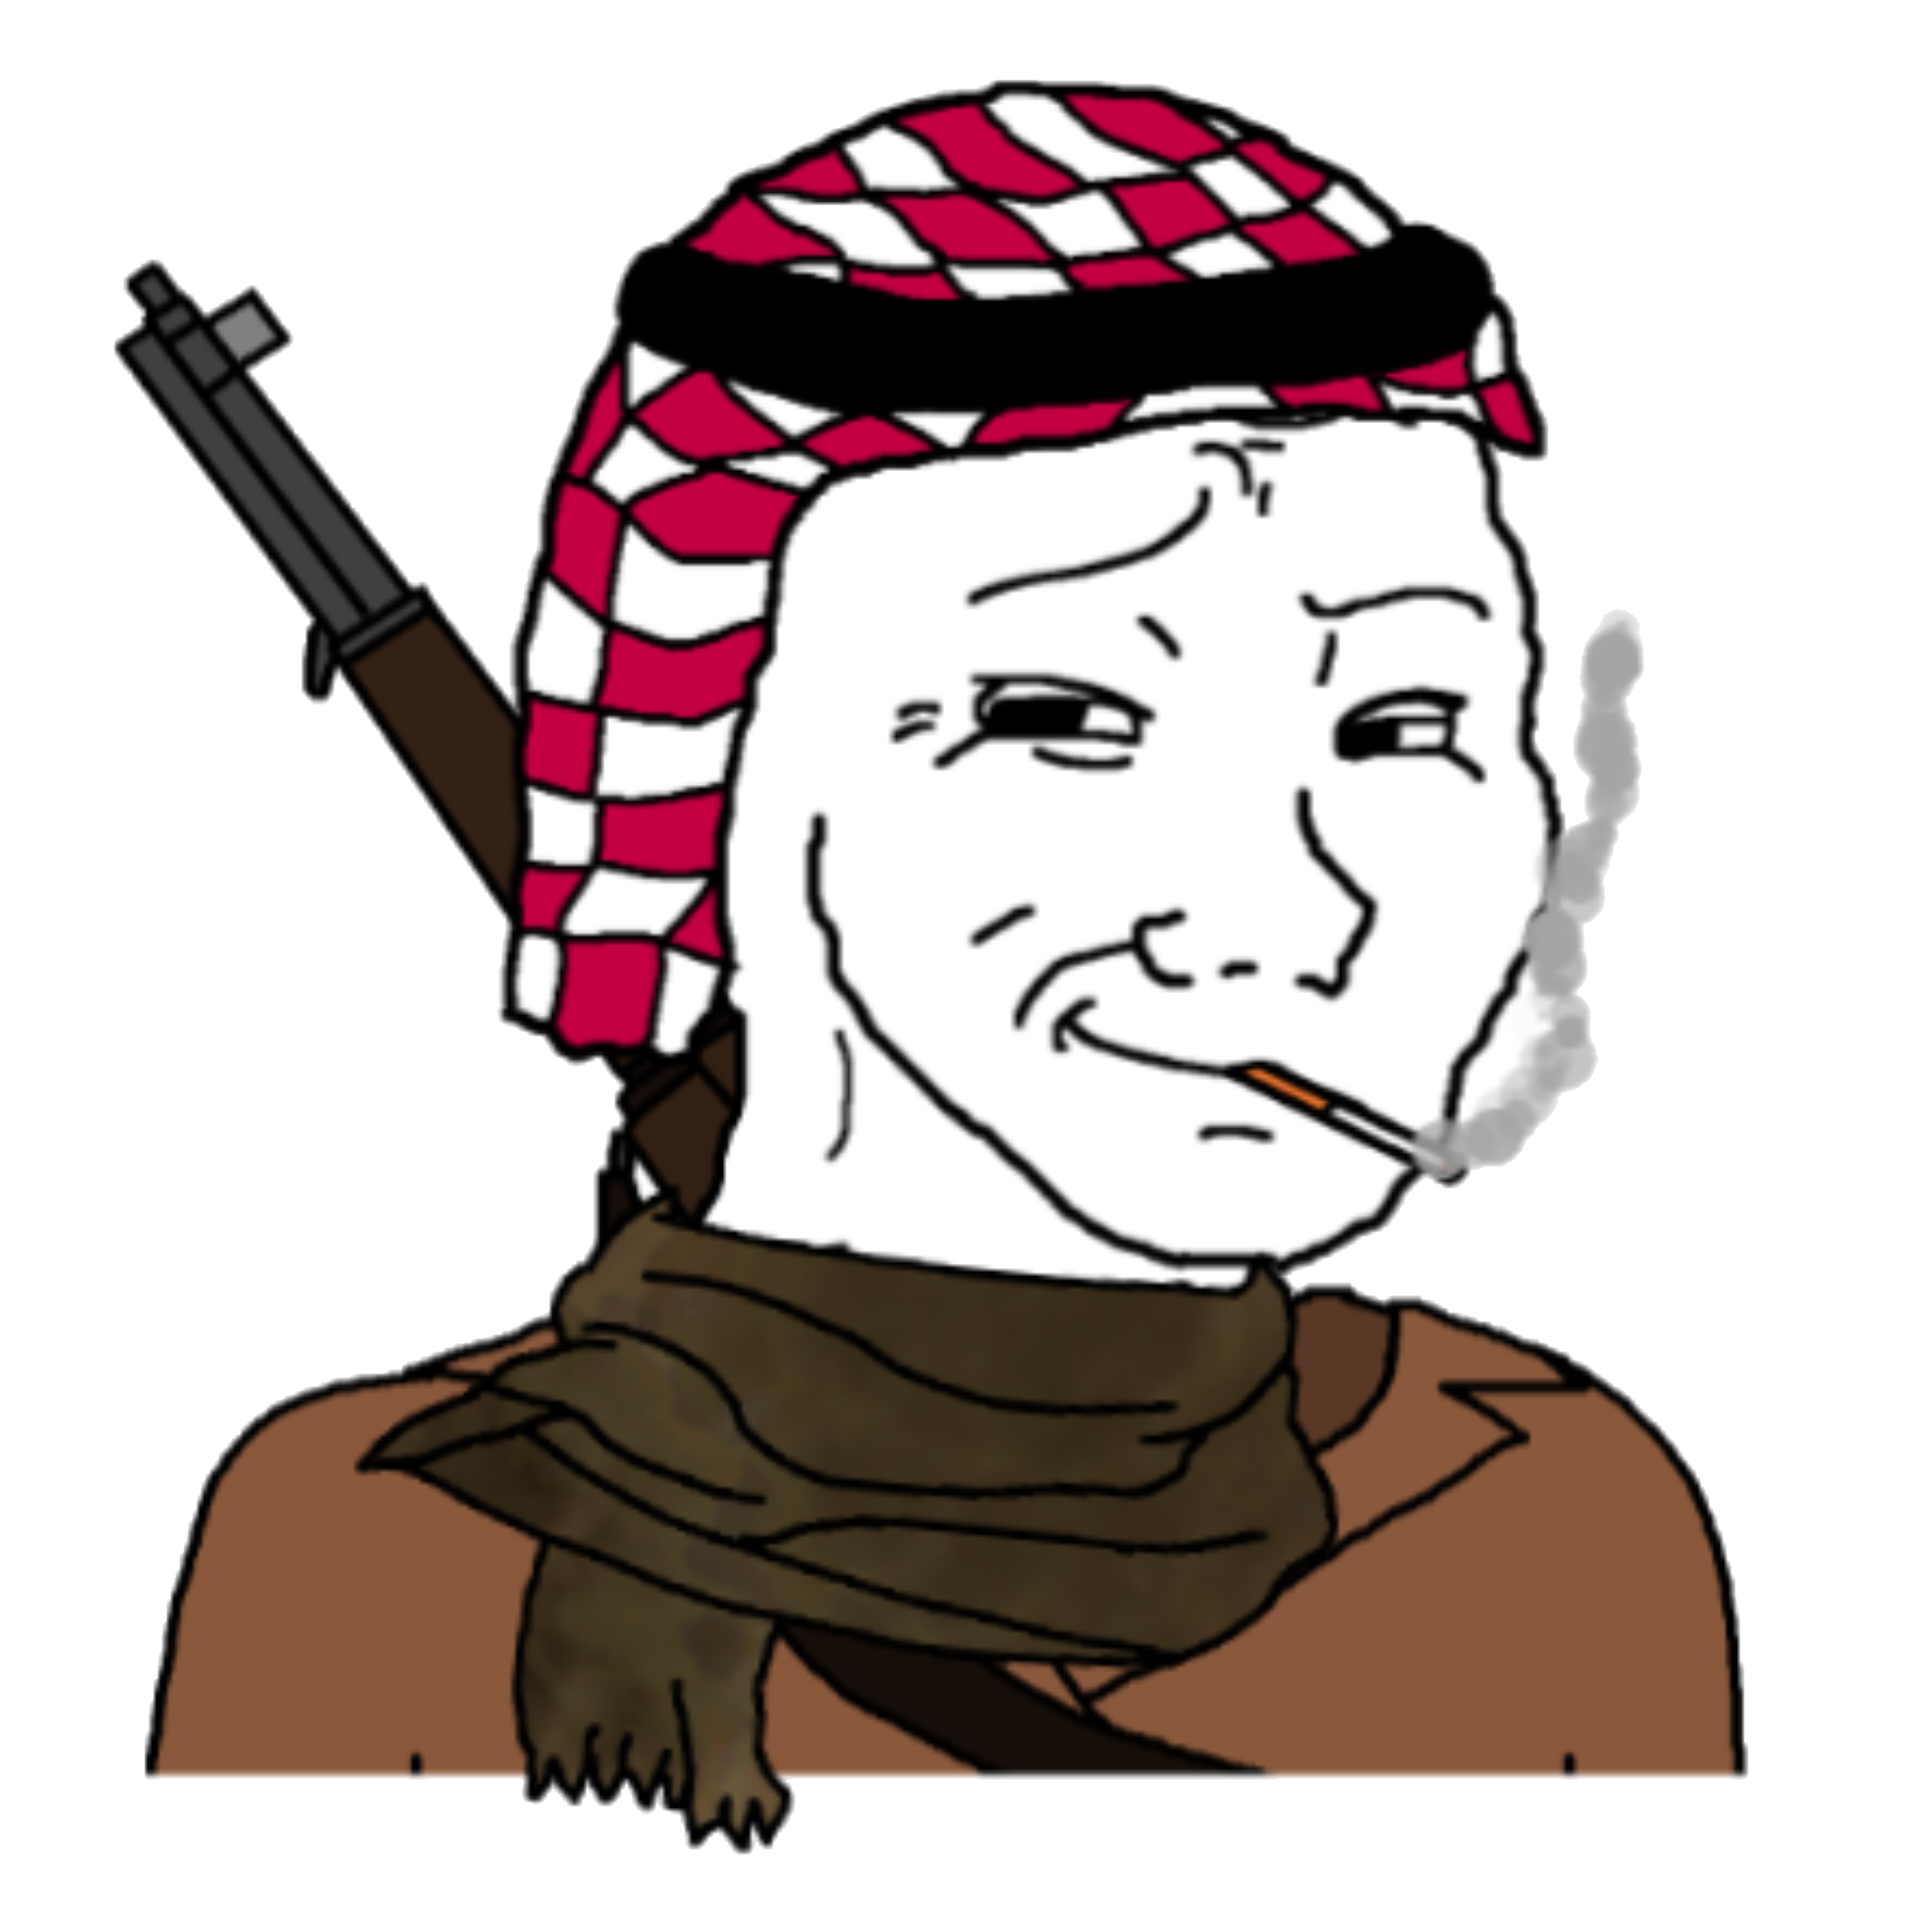
Label: 5_Smugjak